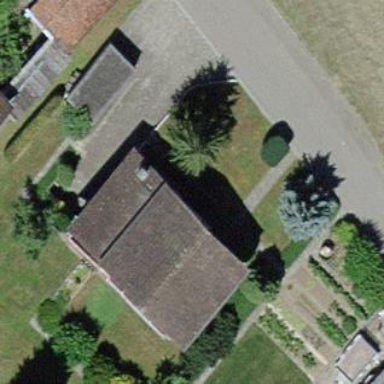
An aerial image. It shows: Building with tiled roof.